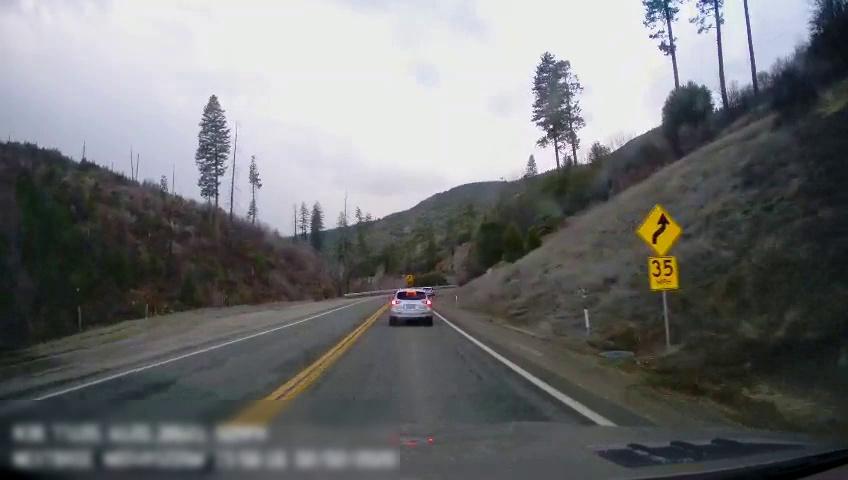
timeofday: Day
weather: Cloudy
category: Drivable Space
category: Vehicles | Car
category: Vehicles | SUV
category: Lanes | Current Lane
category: Lanes | Current Lane
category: Lanes | Opposite Lane
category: Traffic | Signs
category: Traffic | Signs